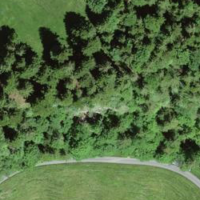
EUNIS habitat code: 43
Species observed at this site:
Salvia glutinosa
Cephalanthera longifolia